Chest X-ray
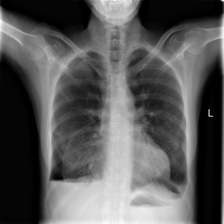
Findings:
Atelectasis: negative
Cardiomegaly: negative
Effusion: positive
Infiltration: negative
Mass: negative
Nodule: negative
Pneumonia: negative
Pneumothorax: negative
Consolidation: negative
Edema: negative
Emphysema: negative
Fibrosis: negative
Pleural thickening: negative
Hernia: negative